Interaction volume radius: 10 \u00c5
Interaction volume height: 10 \u00c5
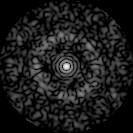
Disorder parameter: 0.8319